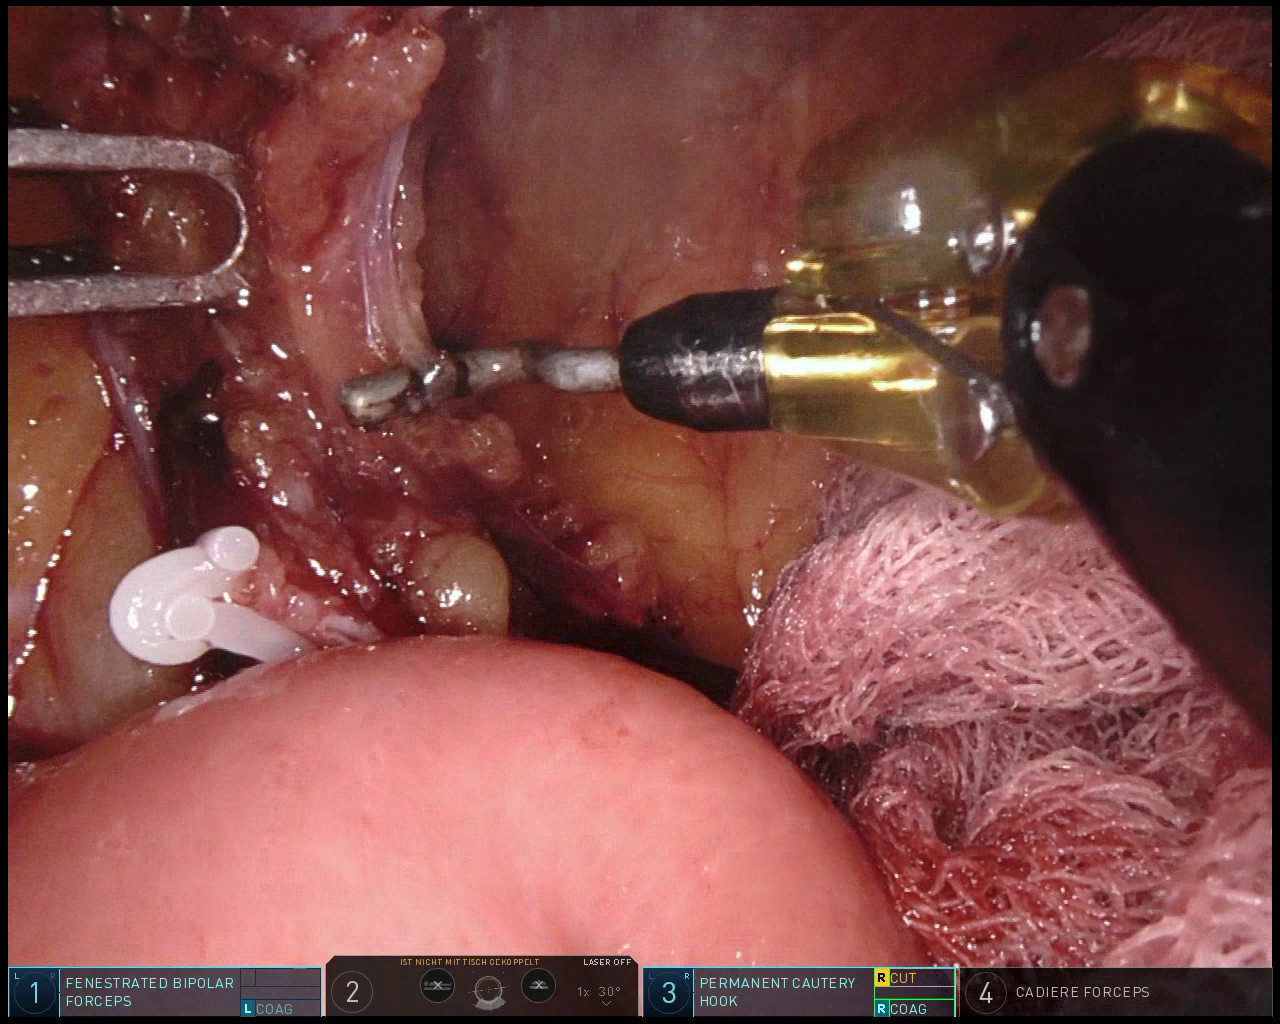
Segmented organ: small_intestine
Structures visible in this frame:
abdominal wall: no
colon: no
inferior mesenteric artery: no
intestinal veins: no
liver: no
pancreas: no
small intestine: yes
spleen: no
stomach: no
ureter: no
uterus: no
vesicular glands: no